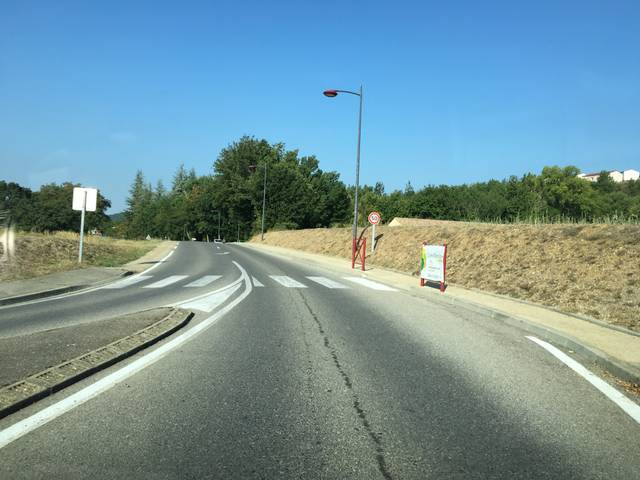
Region: France
Coordinates: 44.052, 6.148